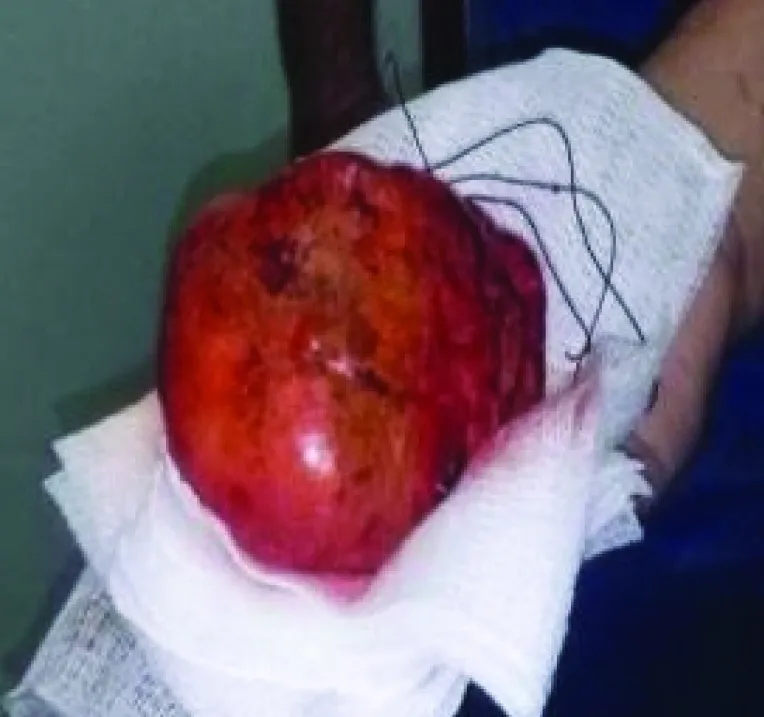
Myelolipoma evaluation. . Surgical specimen, macroscopic. Amado Polyclinic, Maracaibo- Edo Zulia (10/04/2013).
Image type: medical_photograph (other_medical_photograph)